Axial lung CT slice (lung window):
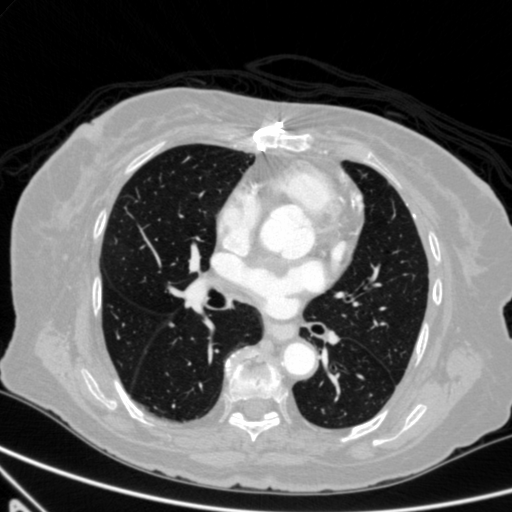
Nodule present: no